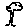
Label: tree